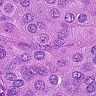
Metastatic tissue present: yes